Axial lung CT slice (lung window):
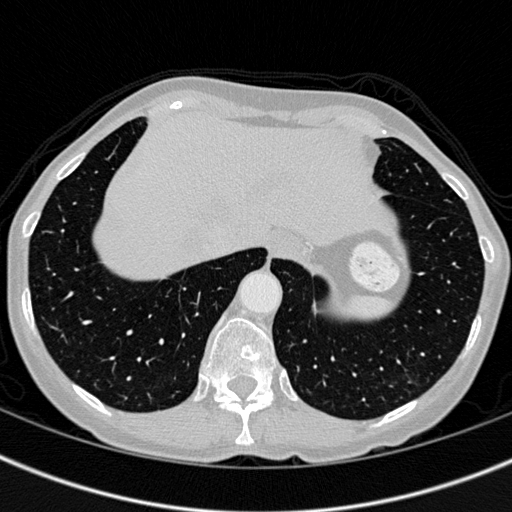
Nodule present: no